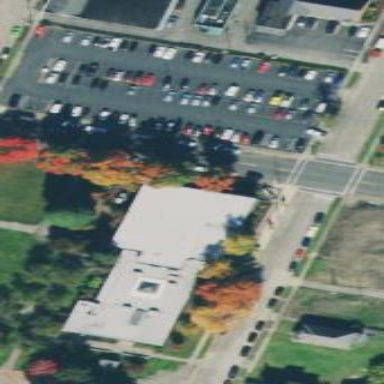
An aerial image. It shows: College building.